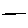
Label: line